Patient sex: F
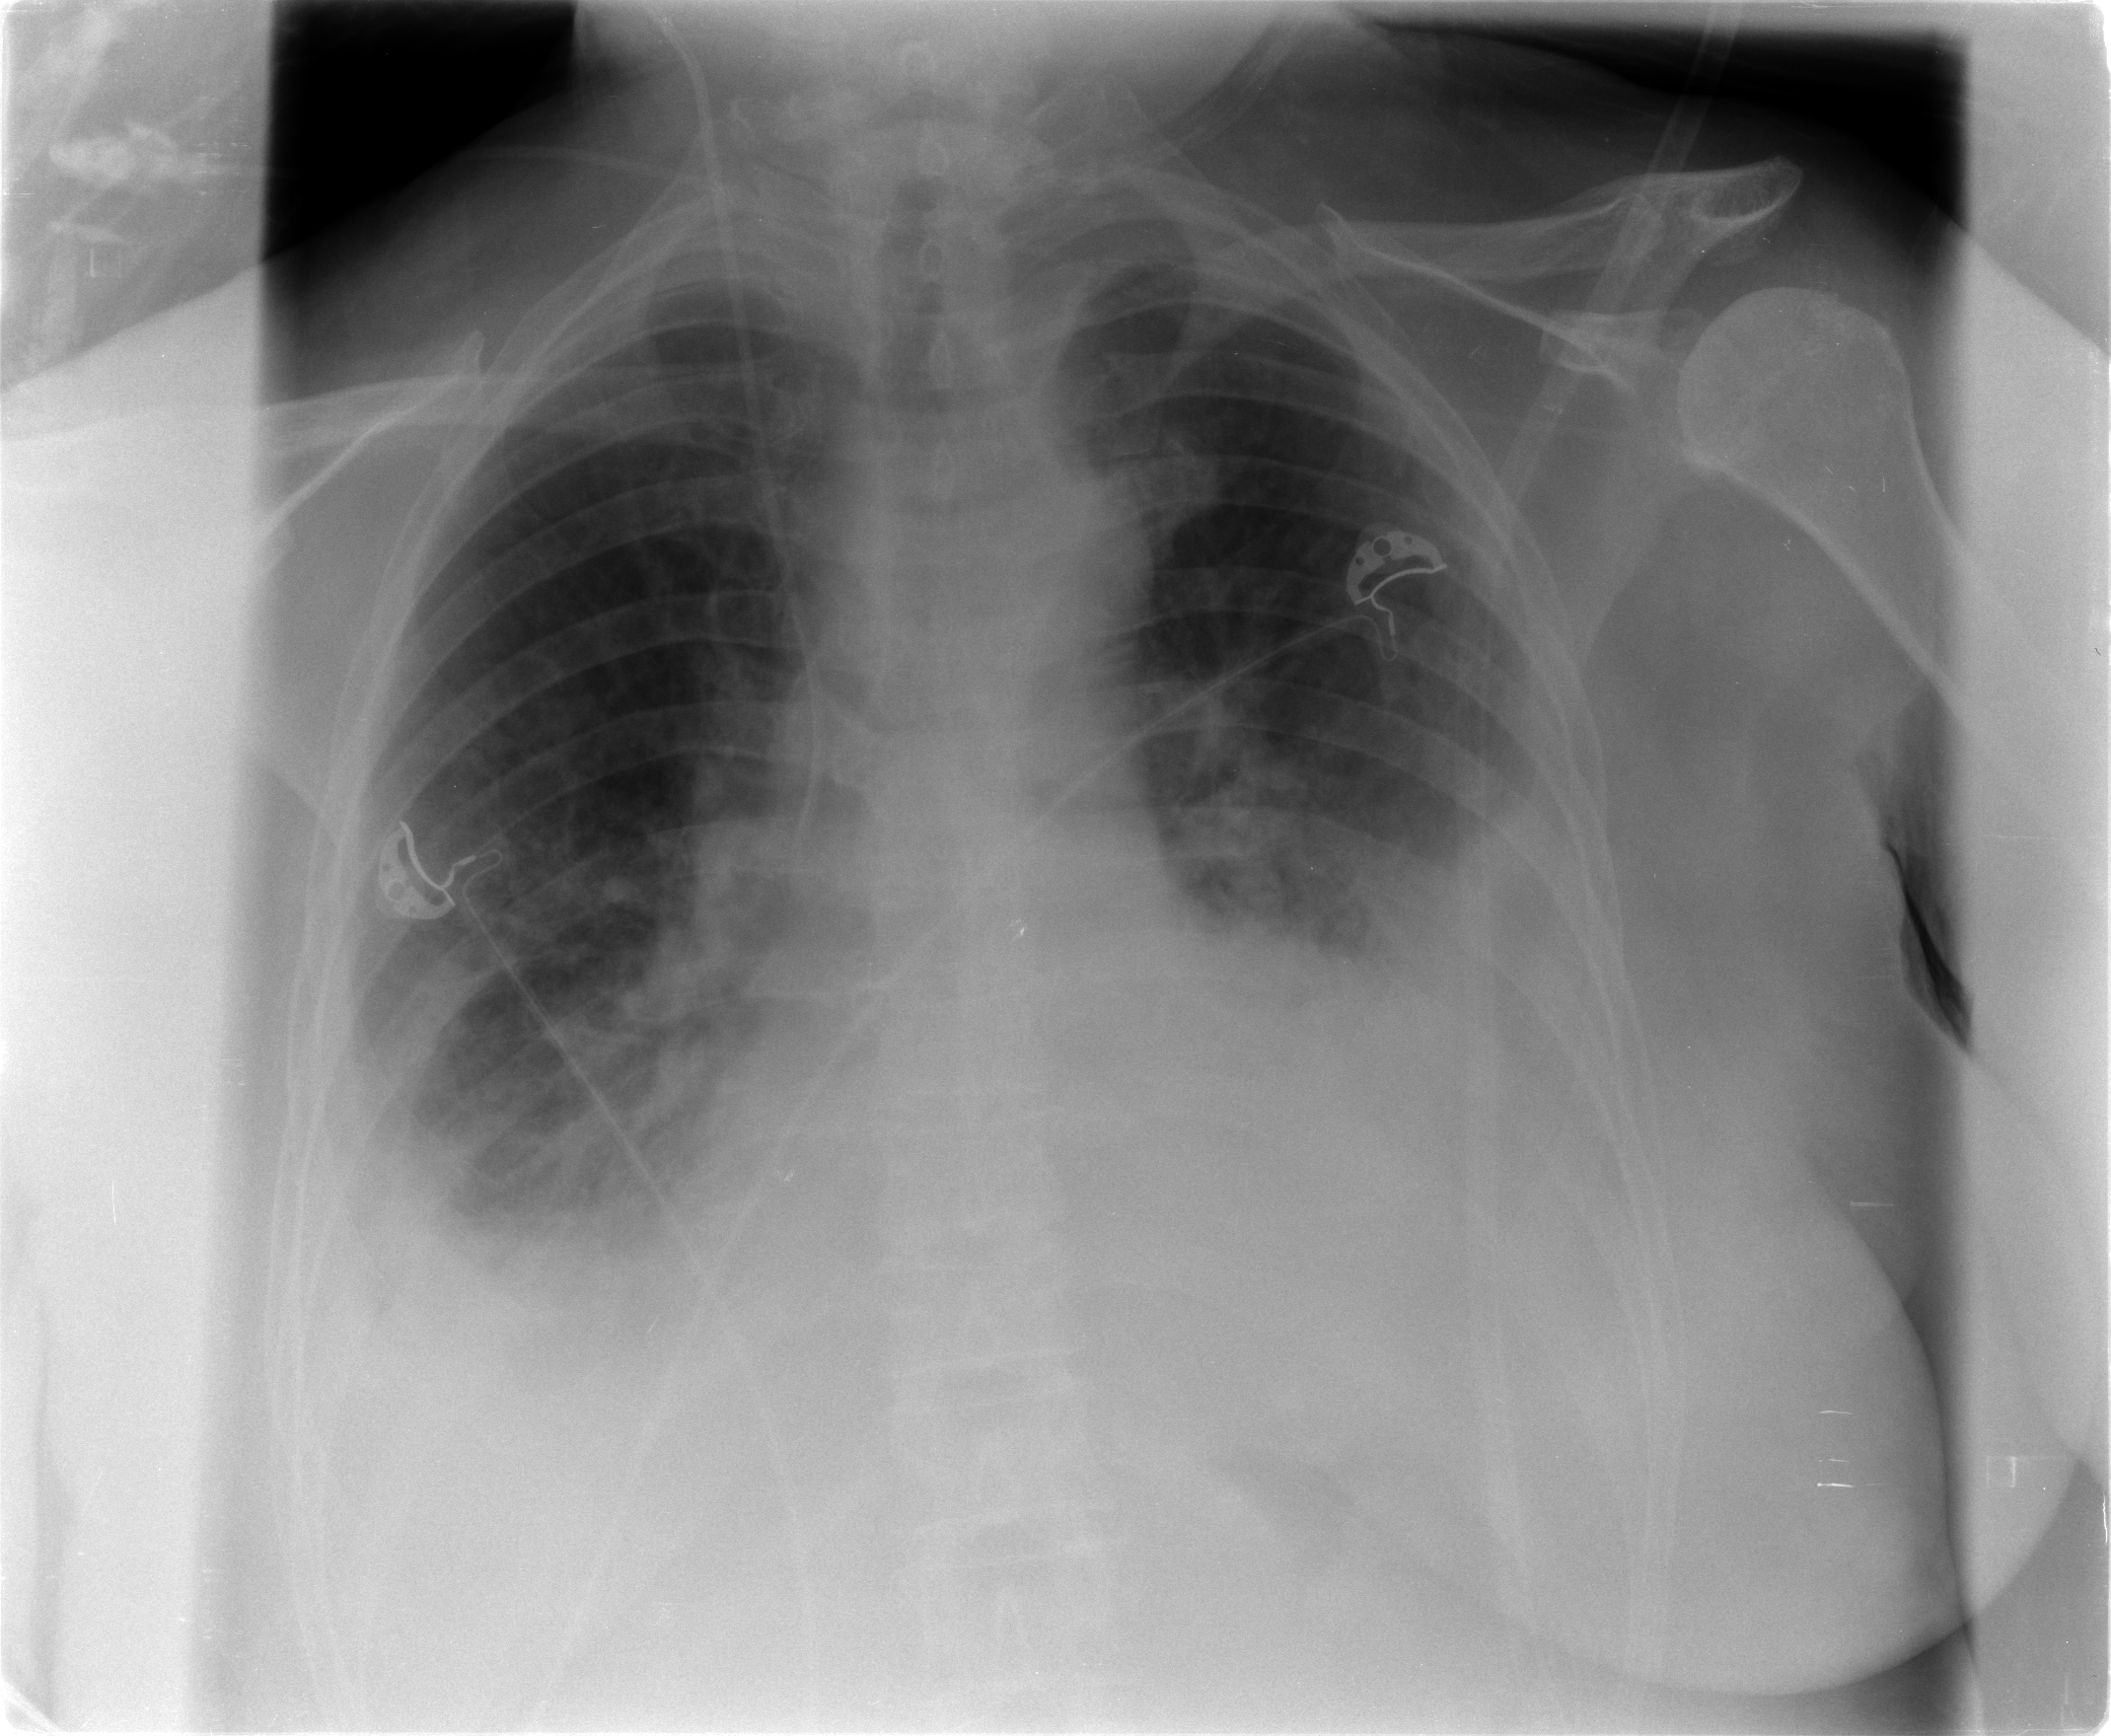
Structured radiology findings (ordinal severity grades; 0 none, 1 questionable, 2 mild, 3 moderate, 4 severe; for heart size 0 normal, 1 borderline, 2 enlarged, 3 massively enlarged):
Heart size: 2
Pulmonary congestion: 2
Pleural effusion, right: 2
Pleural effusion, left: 3
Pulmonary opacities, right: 2
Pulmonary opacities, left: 2
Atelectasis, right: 2
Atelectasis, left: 2